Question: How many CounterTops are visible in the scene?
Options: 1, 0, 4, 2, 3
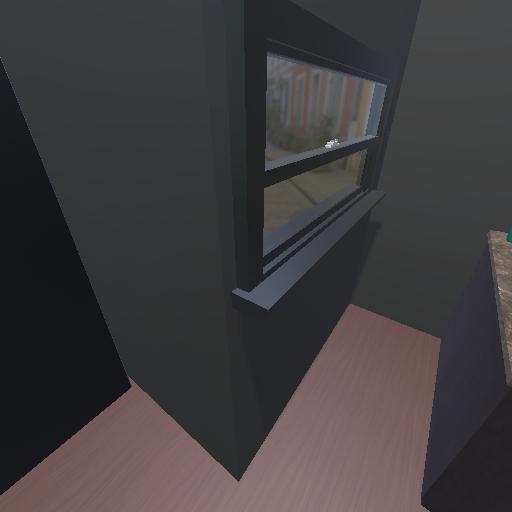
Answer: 1